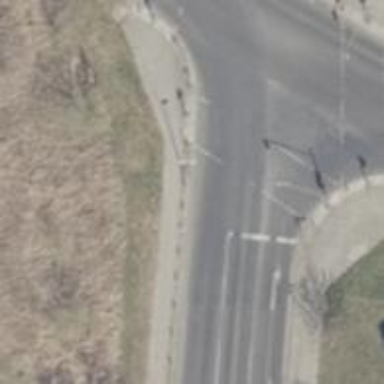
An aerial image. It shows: Road crossing with traffic signals.